Aerial crown-view tile of a tropical tree (Barro Colorado Island, Panama), acquired 20240716:
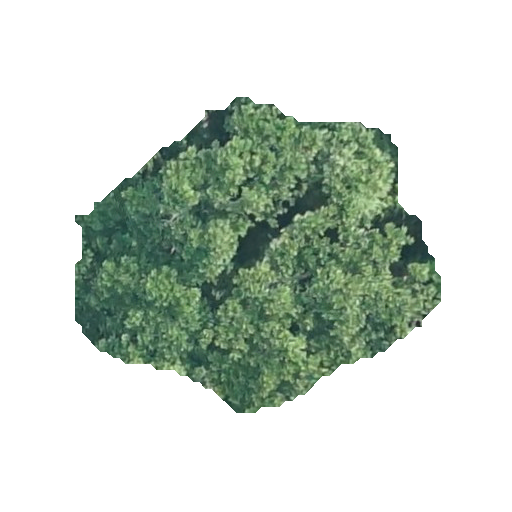
Species: Anacardium excelsum
GBIF accepted scientific name: Anacardium excelsum
Crown area: 123.744 m²